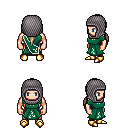
a pixel art fantasy rpg character, male body template, human, light skin, sash dress, red pants, white blonde ponytail hairstyle, chain hood, gold boots, four views (front, back, left, right), 2x2 character sprite sheet, small pixel art, hard edges, no anti-aliasing